Question: I'm new to iOS and working this DatePicker for the first time. I'm trying to show a date picker inside a UIActionSheet. I got this code from other StackOver flow topics
'''
- (void)showDatePicker:(UITapGestureRecognizer *)recognizer {
NSLog(@"label touched");
UIActionSheet *menu = [[UIActionSheet alloc] initWithTitle:@"Date Picker"
delegate:self
cancelButtonTitle:@"Cancel"
destructiveButtonTitle:nil
otherButtonTitles:@"OK",nil];
// Add the picker
UIDatePicker *pickerView = [[UIDatePicker alloc] init];
pickerView.datePickerMode = UIDatePickerModeTime;
[menu addSubview:pickerView];
[menu showInView:self.view];
CGRect menuRect = menu.frame;
CGFloat orgHeight = menuRect.size.height;
menuRect.origin.y -= 214; //height of picker
menuRect.size.height = orgHeight+214;
menu.frame = menuRect;
CGRect pickerRect = pickerView.frame;
pickerRect.origin.y = orgHeight;
pickerView.frame = pickerRect;
//[pickerView release];
//[menu release];
}
'''
but the DatePicker is not showing. This is what I get.

What am I doing wrong here?
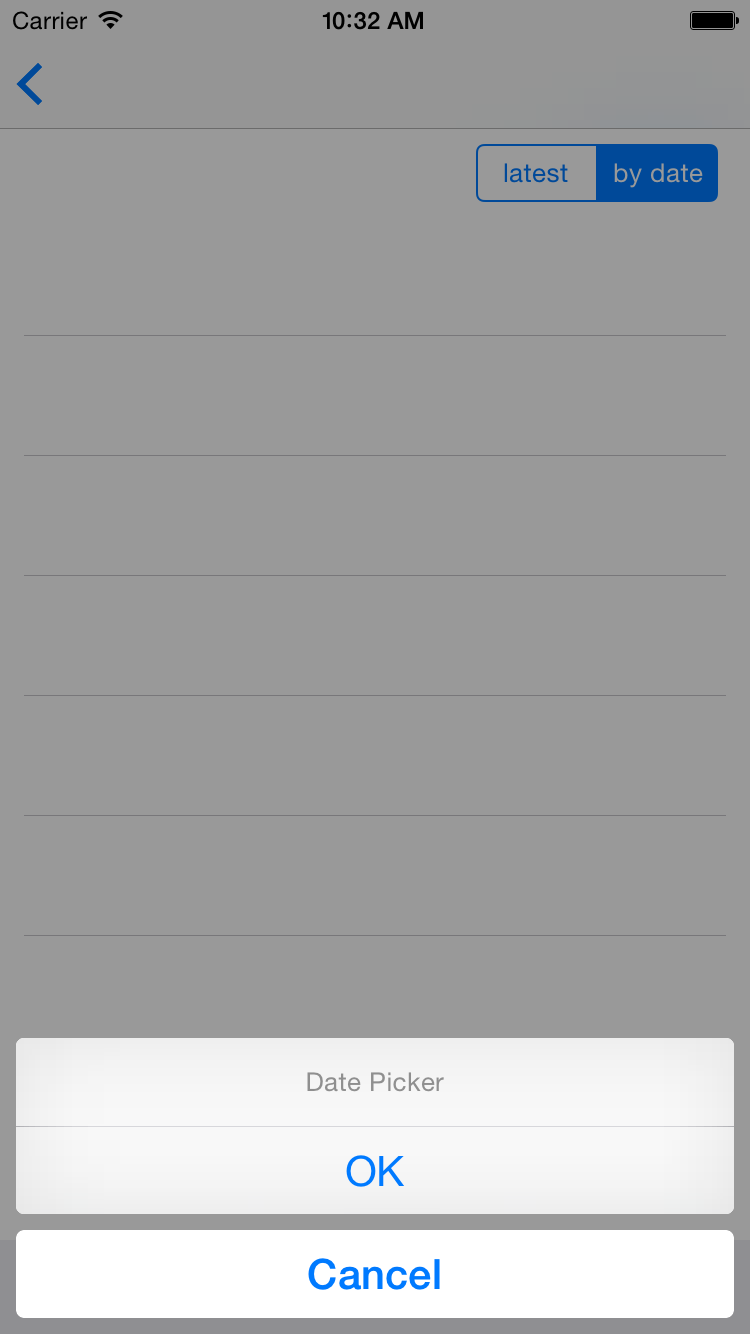
Answer: According to Apple docs
> : 'UIActionSheet' is deprecated in iOS 8. (Note that 'UIActionSheetDelegate' is also deprecated.) To create and manage action sheets in iOS 8 and later, instead use 'UIAlertController' with a 'preferredStyle' of 'UIAlertControllerStyleActionSheet'.
or you can add datePicker as an inputView to the Textfield. (Just use 'UITextfield' instead of 'UIButton' to open the picker)
'''
UIDatePicker *datepicker = [[UIDatePicker alloc] initWithFrame:CGRectZero];
[datepicker setDatePickerMode:UIDatePickerModeDate];
myTextField.inputView = datepicker;
'''